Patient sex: M
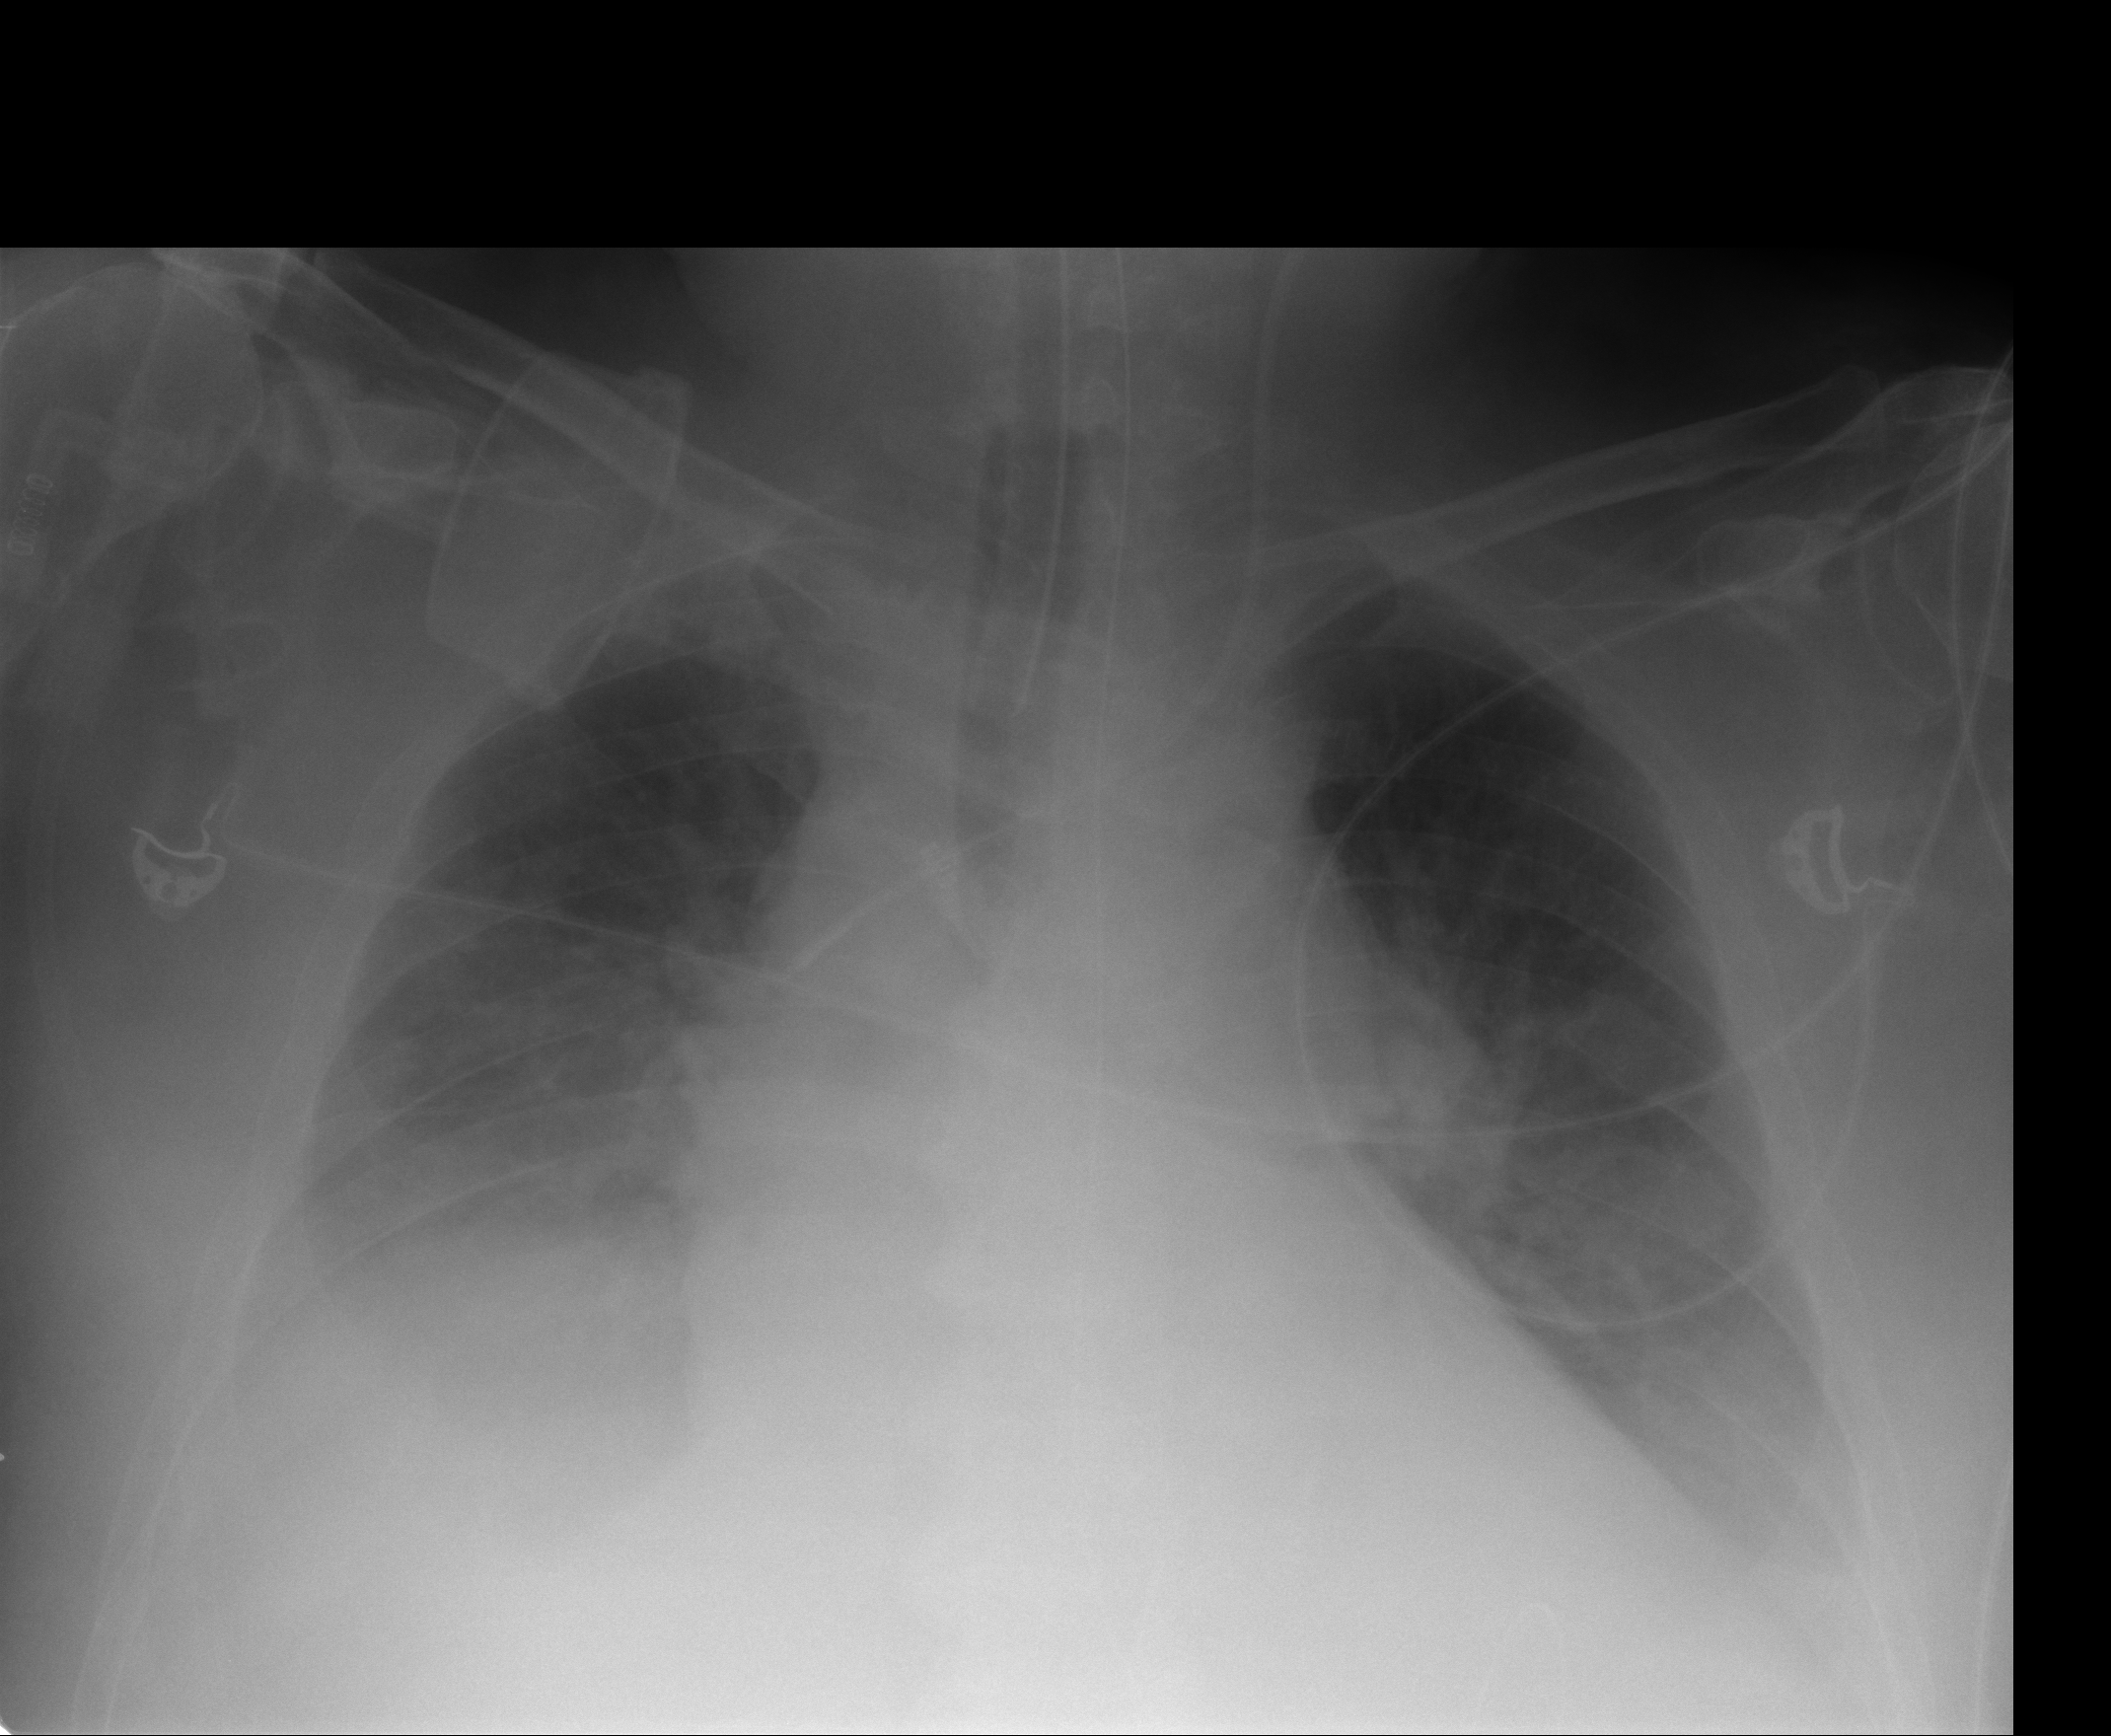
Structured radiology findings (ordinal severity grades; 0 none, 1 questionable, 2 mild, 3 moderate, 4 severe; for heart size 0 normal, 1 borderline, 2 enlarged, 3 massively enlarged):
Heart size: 2
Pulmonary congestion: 2
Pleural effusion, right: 2
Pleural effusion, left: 2
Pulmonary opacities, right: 2
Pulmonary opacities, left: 2
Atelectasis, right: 2
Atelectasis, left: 2